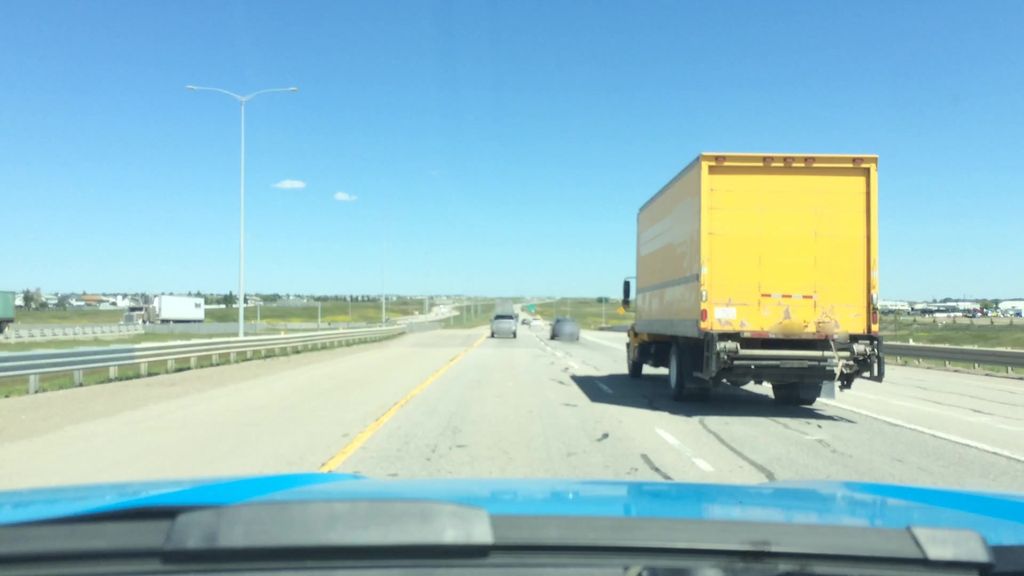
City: calgary